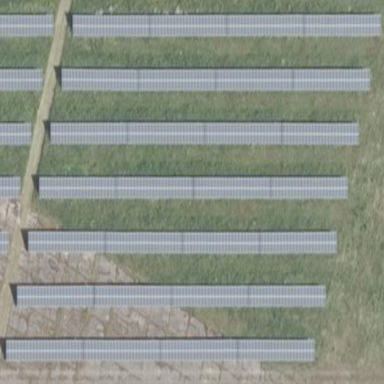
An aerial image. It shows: Solar photovoltaic panel generator.